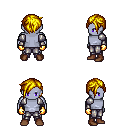
a pixel art fantasy rpg character, male body template, dark elf, purple skin, steel arm armor, metal pants, blonde pixie cut hairstyle, gold gloves, brown shoes, four views (front, back, left, right), 2x2 character sprite sheet, small pixel art, hard edges, no anti-aliasing